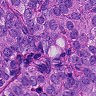
Metastatic tissue present: yes